Question: I have around 20 RelativeLayouts inside a FrameLayout that i use for Stack like this:

The rotation of the views is set in the constructor with the following lines:
'''
float minX = -4.3f;
float maxX = 4.3f;
Random rand = new Random();
float finalX = rand.nextFloat() * (maxX - minX) + minX;
setRotation(finalX);
'''
There is a on Touch on the Views where you can move the "Sheets" around and throw it away.
Now i have the problem, that the UI goes very slow, if i add some more sheets.
On 3-5 Sheets/Views there is no problem, on 20-30 it goes really slow. As soon as i remove the rotation everything works fine.
If i do a lower Rotation, it gets better, but it is still slow.
Is there any way to use the rotation without slowing down the ui?
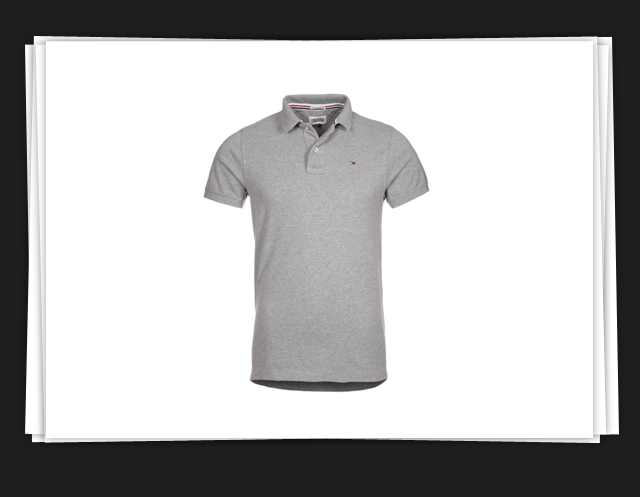
Answer: I got it - after some research i stumbled upon this article:
<URL>
After adding
'''
setLayerType(View.LAYER_TYPE_HARDWARE, null);
'''
everything is working smooth.